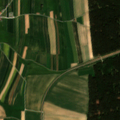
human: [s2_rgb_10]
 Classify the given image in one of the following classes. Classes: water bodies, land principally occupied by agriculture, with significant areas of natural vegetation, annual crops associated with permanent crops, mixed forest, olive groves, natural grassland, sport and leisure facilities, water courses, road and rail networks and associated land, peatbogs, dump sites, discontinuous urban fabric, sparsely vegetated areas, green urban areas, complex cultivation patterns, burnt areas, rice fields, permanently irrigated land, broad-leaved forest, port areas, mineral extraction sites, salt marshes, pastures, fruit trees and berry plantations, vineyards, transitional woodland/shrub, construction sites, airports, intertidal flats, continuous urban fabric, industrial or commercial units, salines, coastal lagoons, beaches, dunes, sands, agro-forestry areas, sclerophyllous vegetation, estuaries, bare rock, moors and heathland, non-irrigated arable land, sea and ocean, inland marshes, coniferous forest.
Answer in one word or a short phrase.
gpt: discontinuous urban fabric, non-irrigated arable land, coniferous forest